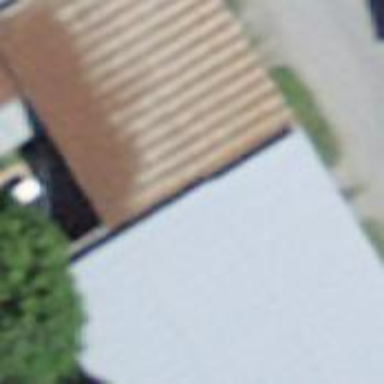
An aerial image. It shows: Shed.